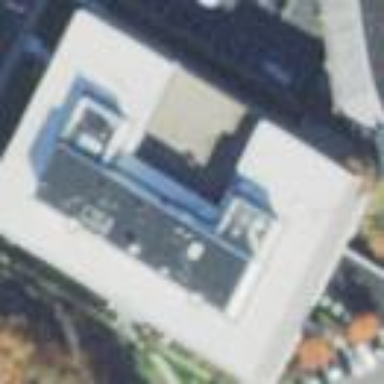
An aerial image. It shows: Part of building is shown in the image.